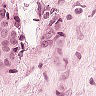
Metastatic tissue present: yes